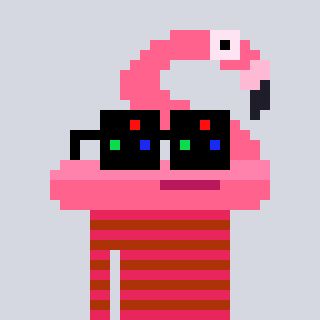
a pixel art character with square black sunglasses, a flamingo-shaped head and a hotbrown-colored body on a cool background